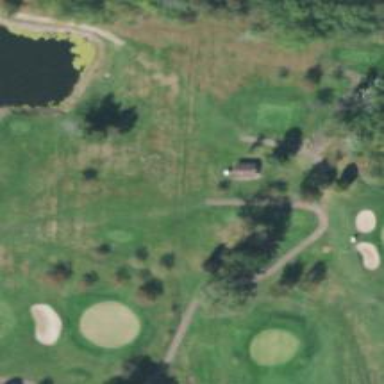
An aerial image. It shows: View of golf hole.